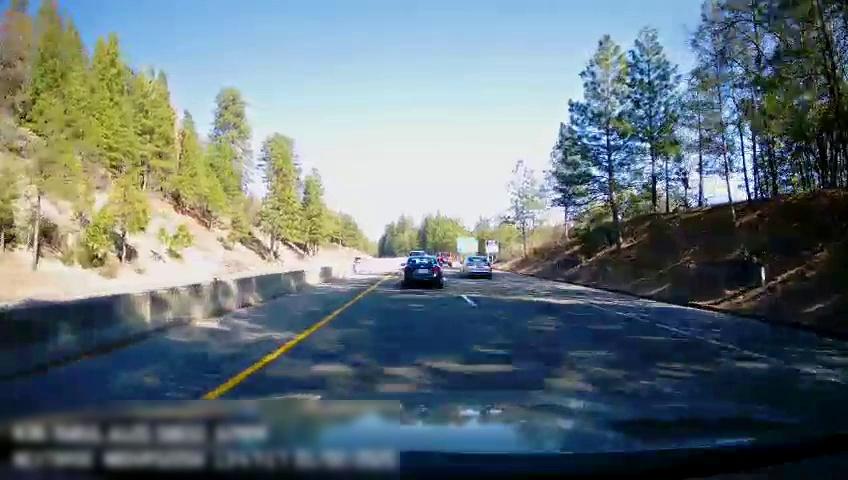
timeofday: Day
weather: Sunny
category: Drivable Space
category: Vehicles | SUV
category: Vehicles | Car
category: Vehicles | SUV
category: Vehicles | Car
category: Lanes | Current Lane
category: Lanes | Current Lane
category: Lanes | Alternate Lane